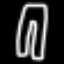
Label: pants